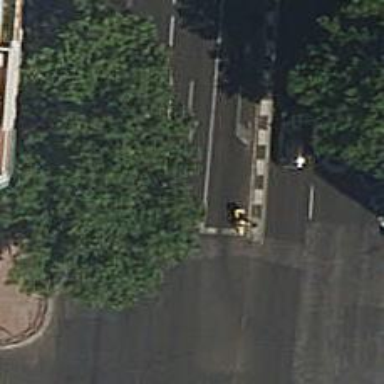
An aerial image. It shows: Road with traffic signals.